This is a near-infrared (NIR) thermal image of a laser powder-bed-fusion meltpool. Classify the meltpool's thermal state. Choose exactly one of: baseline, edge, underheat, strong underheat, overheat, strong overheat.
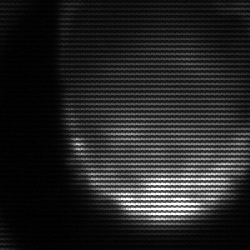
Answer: edge